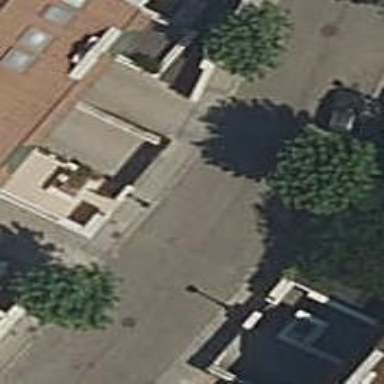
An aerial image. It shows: Living street.